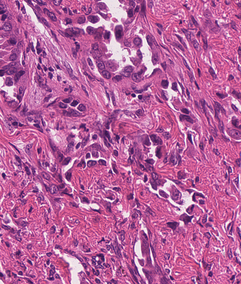
Tumor epithelial tissue: yes
Tumor-associated stroma tissue: yes
Normal tissue: no